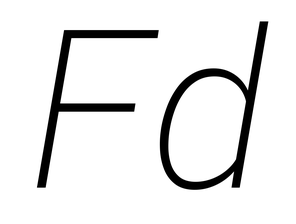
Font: Roboto-Italic_ExtraLight_Italic